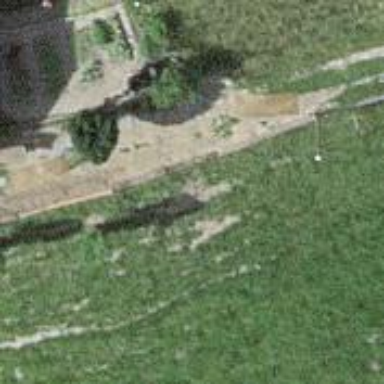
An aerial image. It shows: Grassy track with grade 5 track type.